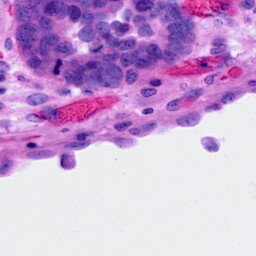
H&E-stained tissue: Ovarian